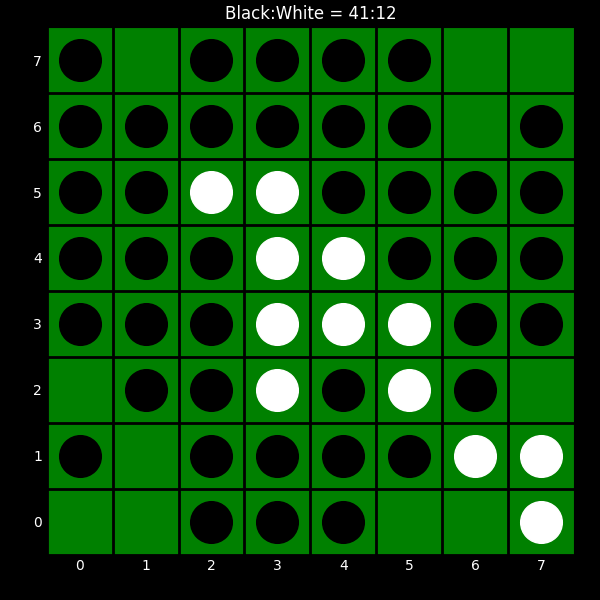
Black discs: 41
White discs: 12